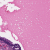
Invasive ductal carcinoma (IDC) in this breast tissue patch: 0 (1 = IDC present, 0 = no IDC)